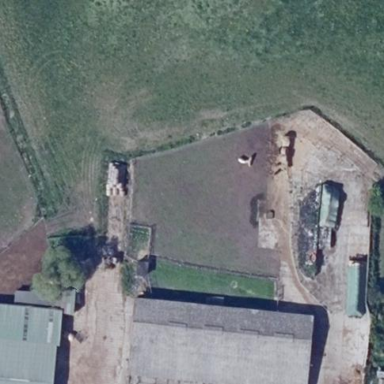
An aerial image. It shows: Farmyard area.